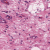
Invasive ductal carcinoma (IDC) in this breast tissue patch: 0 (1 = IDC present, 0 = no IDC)